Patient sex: F
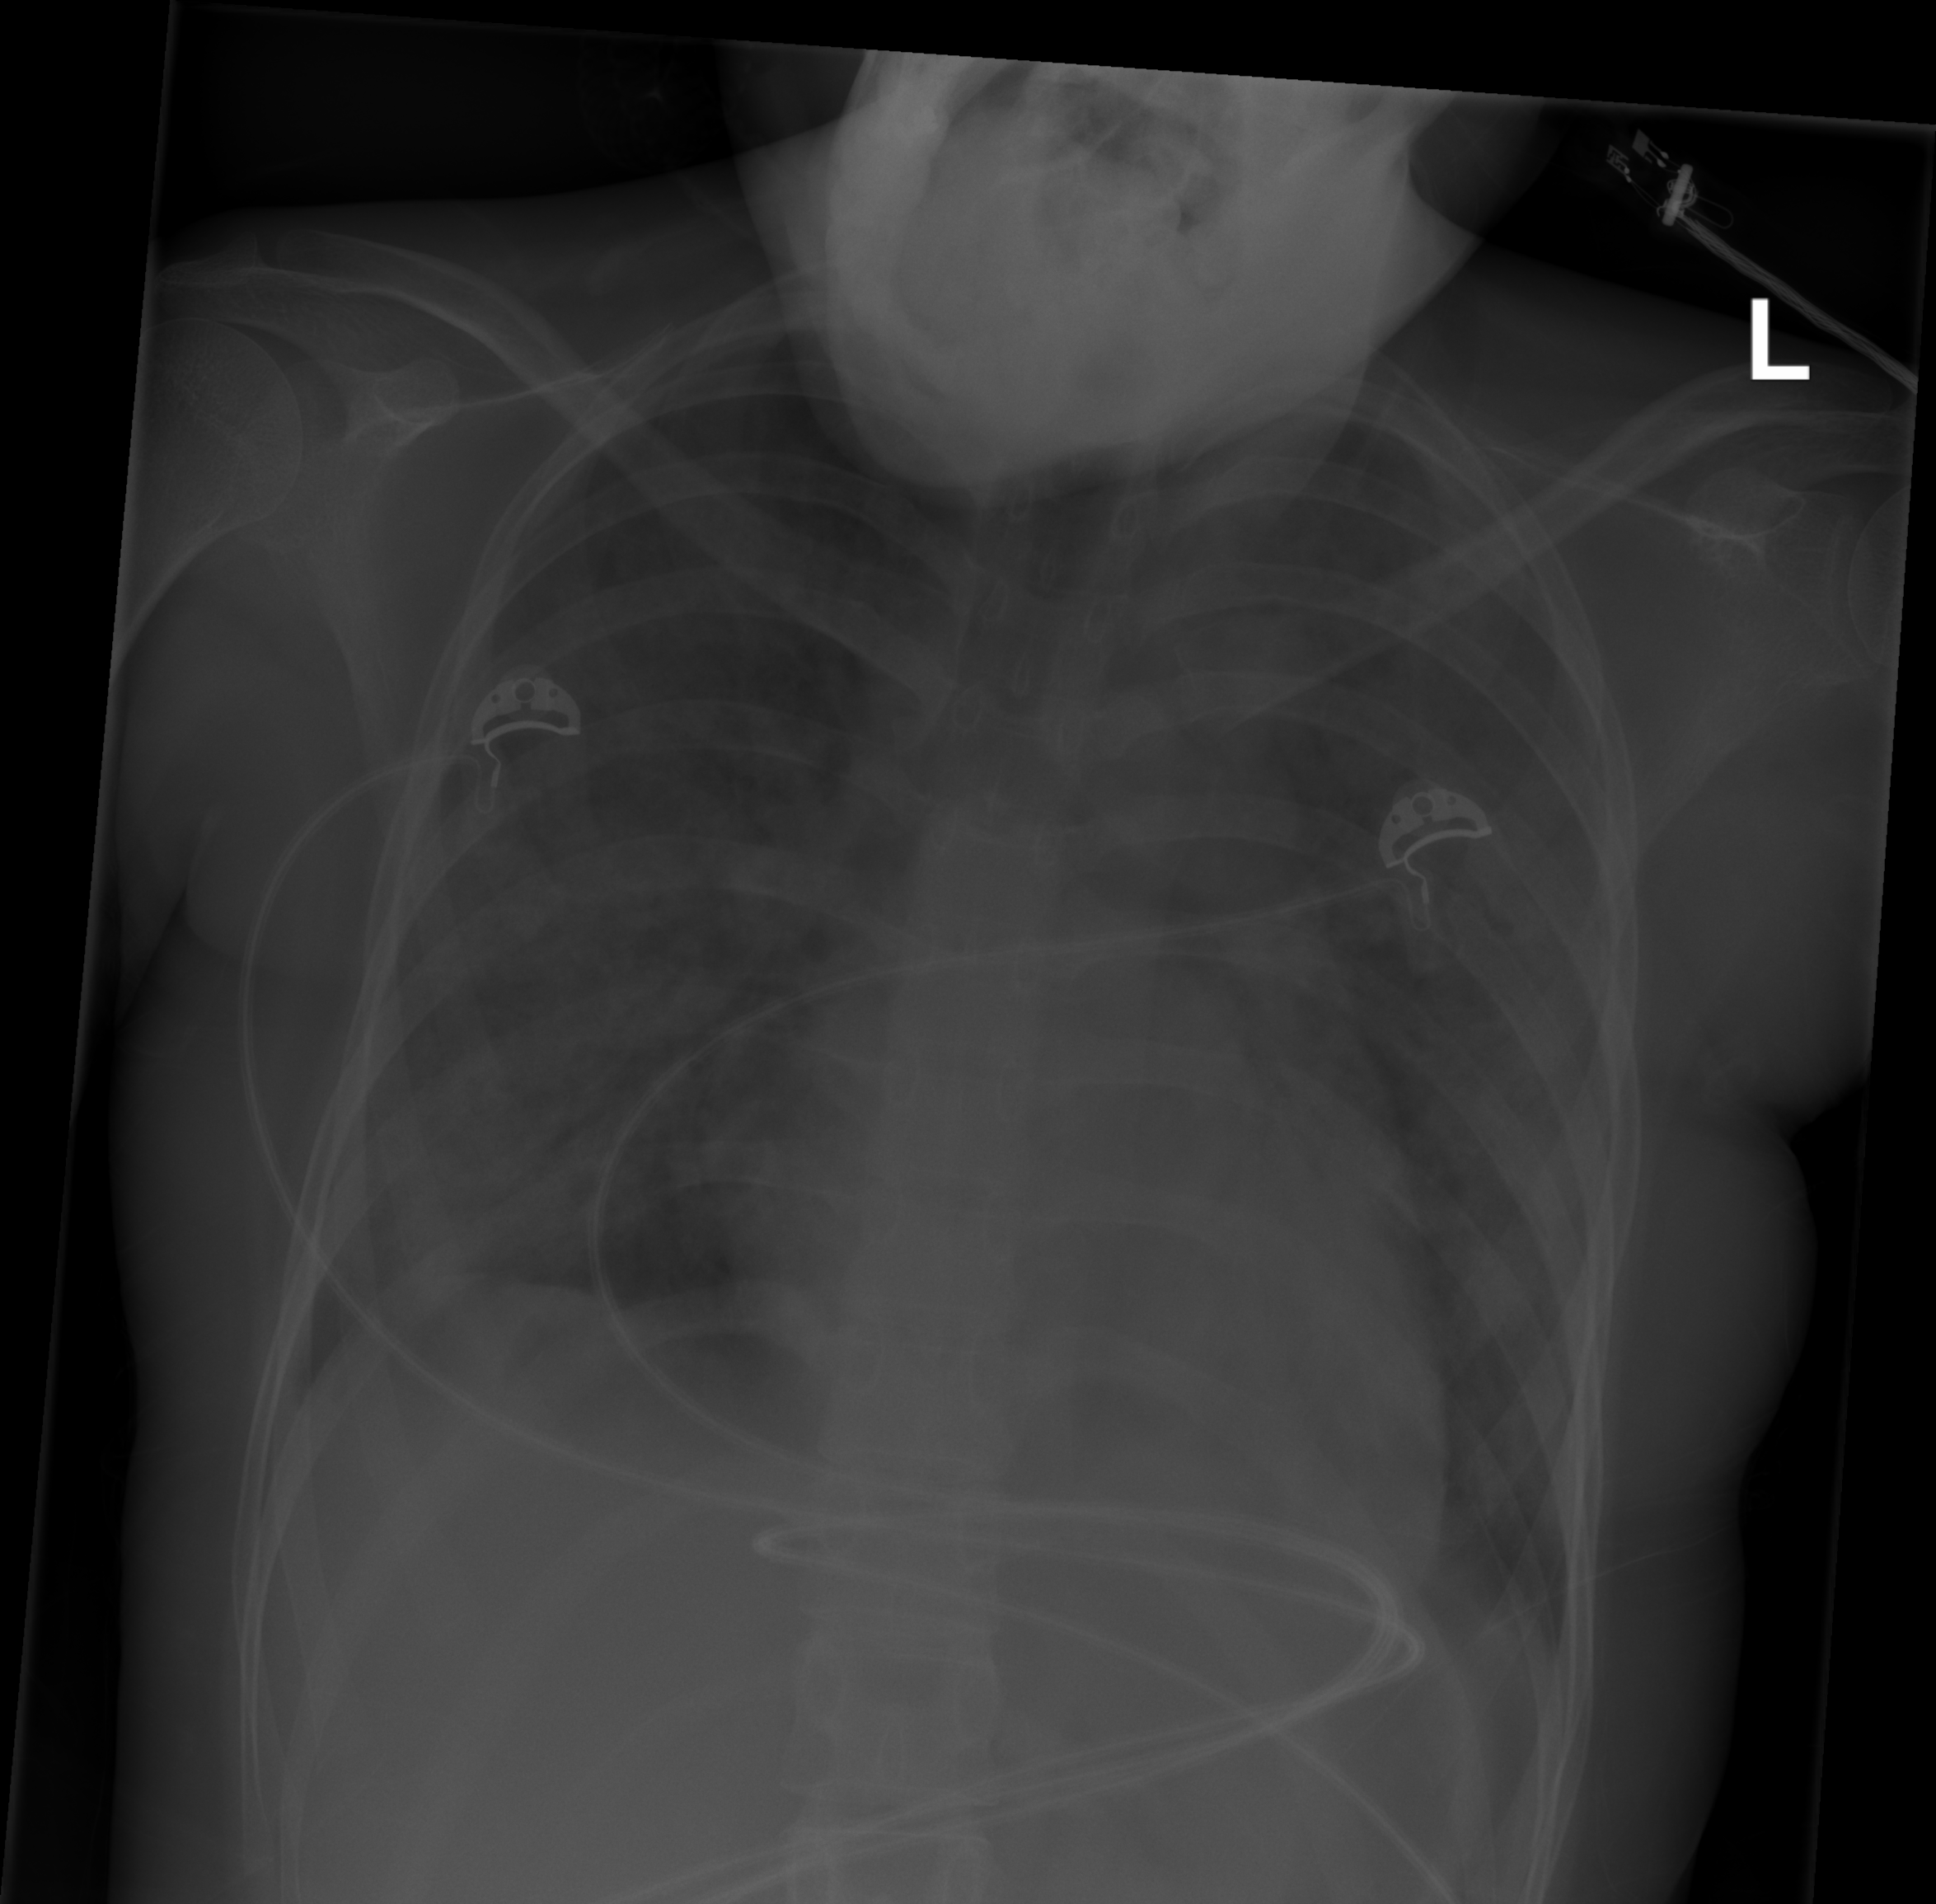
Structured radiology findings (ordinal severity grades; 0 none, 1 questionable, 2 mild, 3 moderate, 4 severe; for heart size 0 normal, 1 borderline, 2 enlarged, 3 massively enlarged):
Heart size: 1
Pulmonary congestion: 1
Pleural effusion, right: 0
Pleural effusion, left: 0
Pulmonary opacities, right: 3
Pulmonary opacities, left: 3
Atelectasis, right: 2
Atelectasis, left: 2